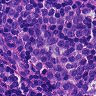
Metastatic tissue present: no